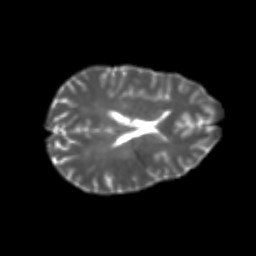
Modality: T2w
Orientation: axial
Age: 26
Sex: male
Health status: healthy
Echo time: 0.074 s